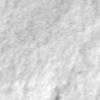
Label: no_change